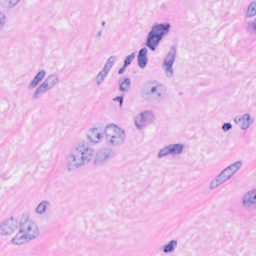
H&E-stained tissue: Breast